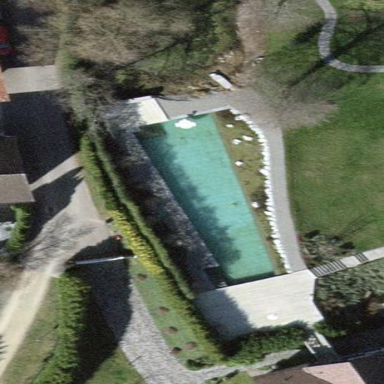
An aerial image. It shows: Swimming pool located in leisure land.